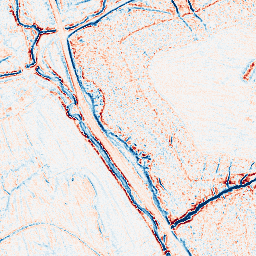
Category: edge_preserving
Decomposition family: anisotropic_diffusion
Decomposition parameters: iterations: 5
kappa: 10
gamma: 0.2
Upsampling method: quintic
Upsampling parameters: scale: 2
Upsampling scale: 2